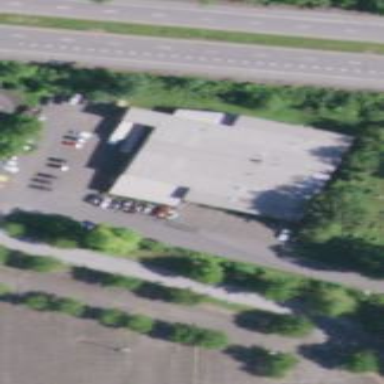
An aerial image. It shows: Building.